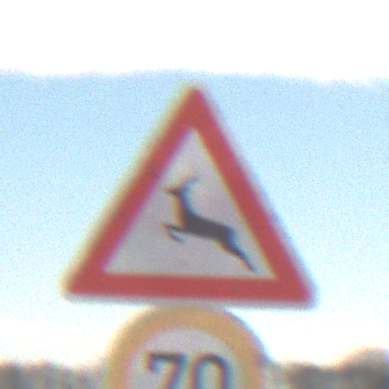
Verkehrszeichen: WildwechselRechts
Zusatzzeichen unten: Geschwindigkeit70
Umgebung: Outdoor, Nature
Tageszeit: MorningAfternoon
Wetter: Overcast
Licht: Natural
Jahreszeit: Winter
Kontrast: LowContrast